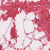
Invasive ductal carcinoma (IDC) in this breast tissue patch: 0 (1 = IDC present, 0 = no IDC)